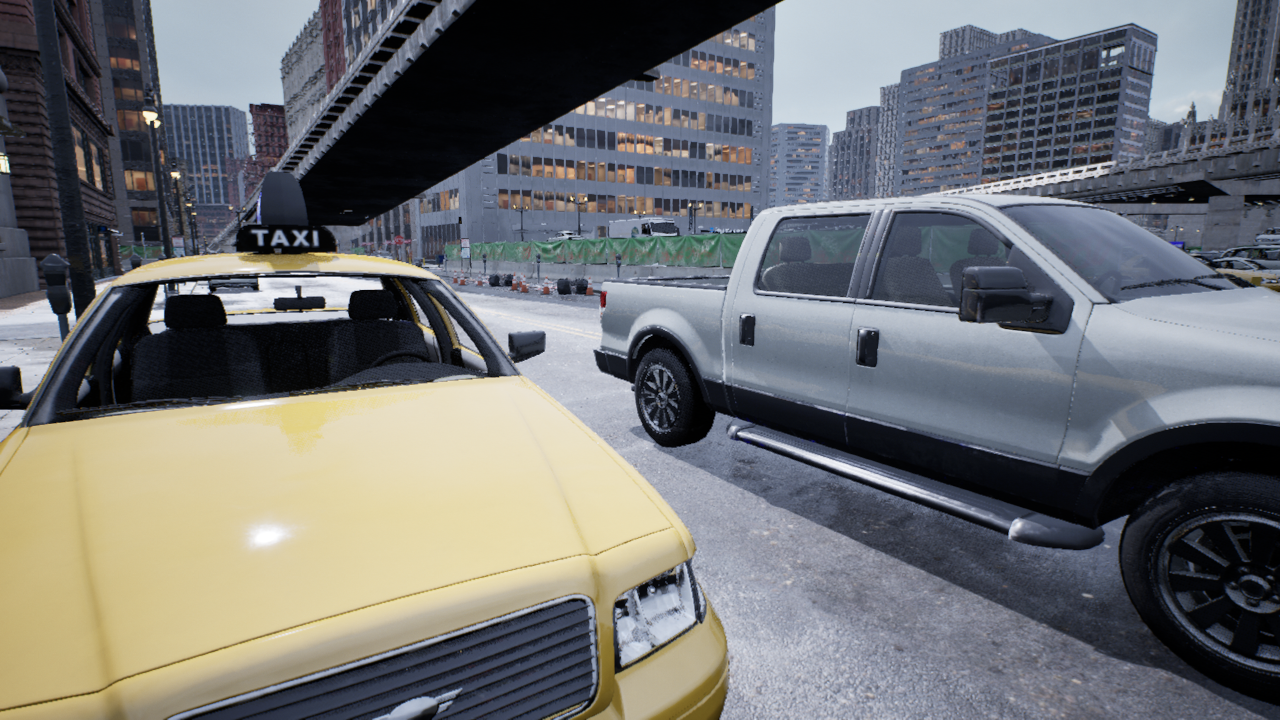
Venue: downtown
Lighting: overcast
Vehicle rig: pickup